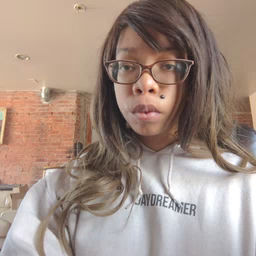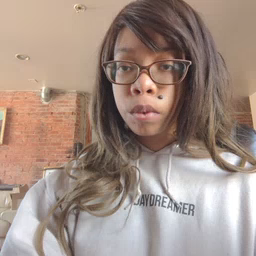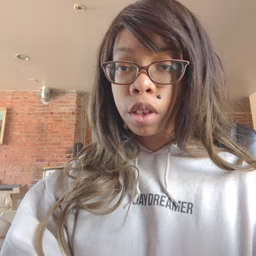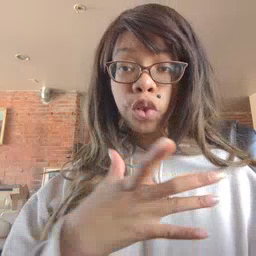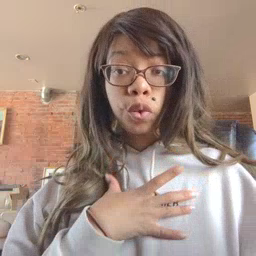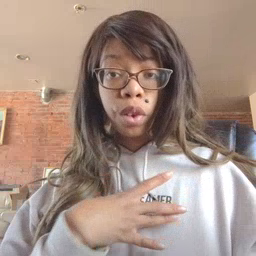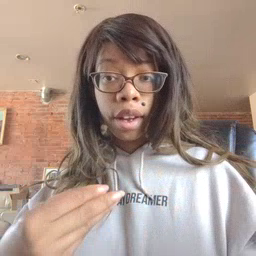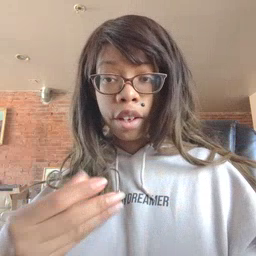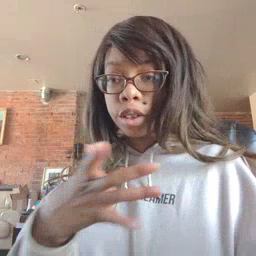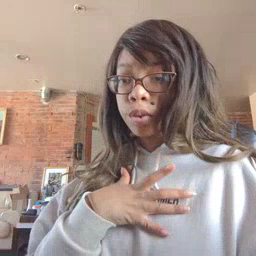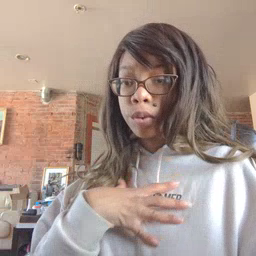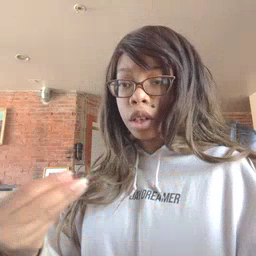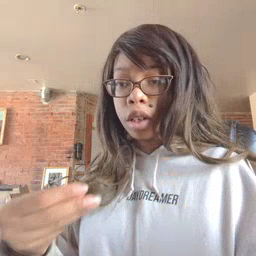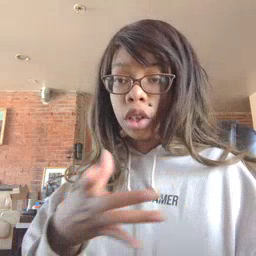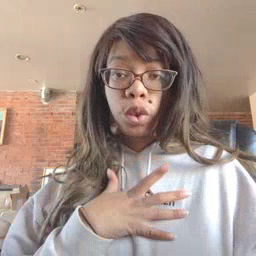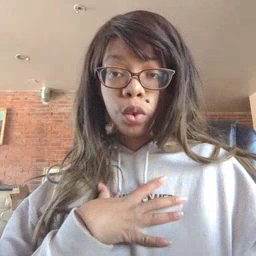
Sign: white